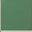
Piece: xx